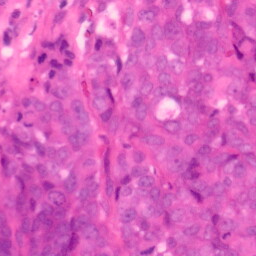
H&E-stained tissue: Colon